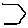
Label: hexagon